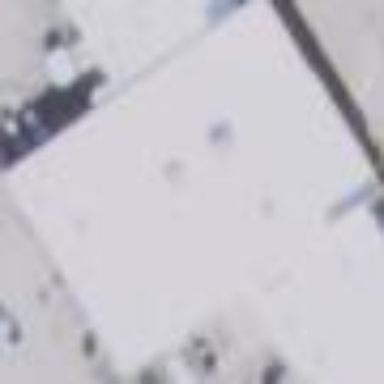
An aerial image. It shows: Retail building.